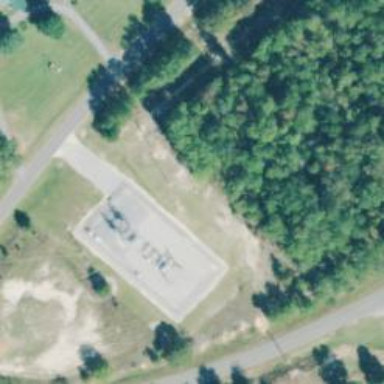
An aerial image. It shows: Distribution power substation secured by fence.